Group 1:
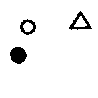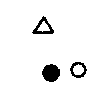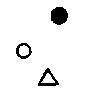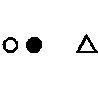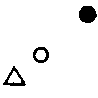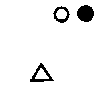
Group 2:
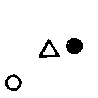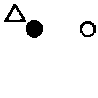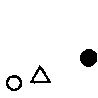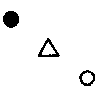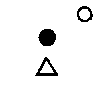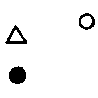
Rule separating the two groups: A dark circle is closer to the outline circle than to the triangle vs. a dark circle is closer to the triangle than to the outline circle.
Concepts: close to, color, far from, filled, length_line_or_curve, near_far, outlined_filled, texture, together, triangle
Author: Mikhail M. Bongard
Reference: M. M. Bongard, Pattern Recognition, Spartan Books, 1970, p. 240.